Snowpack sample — Loveland Pass, Silver Plume, Colorado, USA (12/14/25, 10:50 AM MST)
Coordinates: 39.664, -105.882
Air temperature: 36 °F
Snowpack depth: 67 cm
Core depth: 10 cm
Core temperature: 50 °F
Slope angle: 6°, slope face: 326°
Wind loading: low
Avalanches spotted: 0
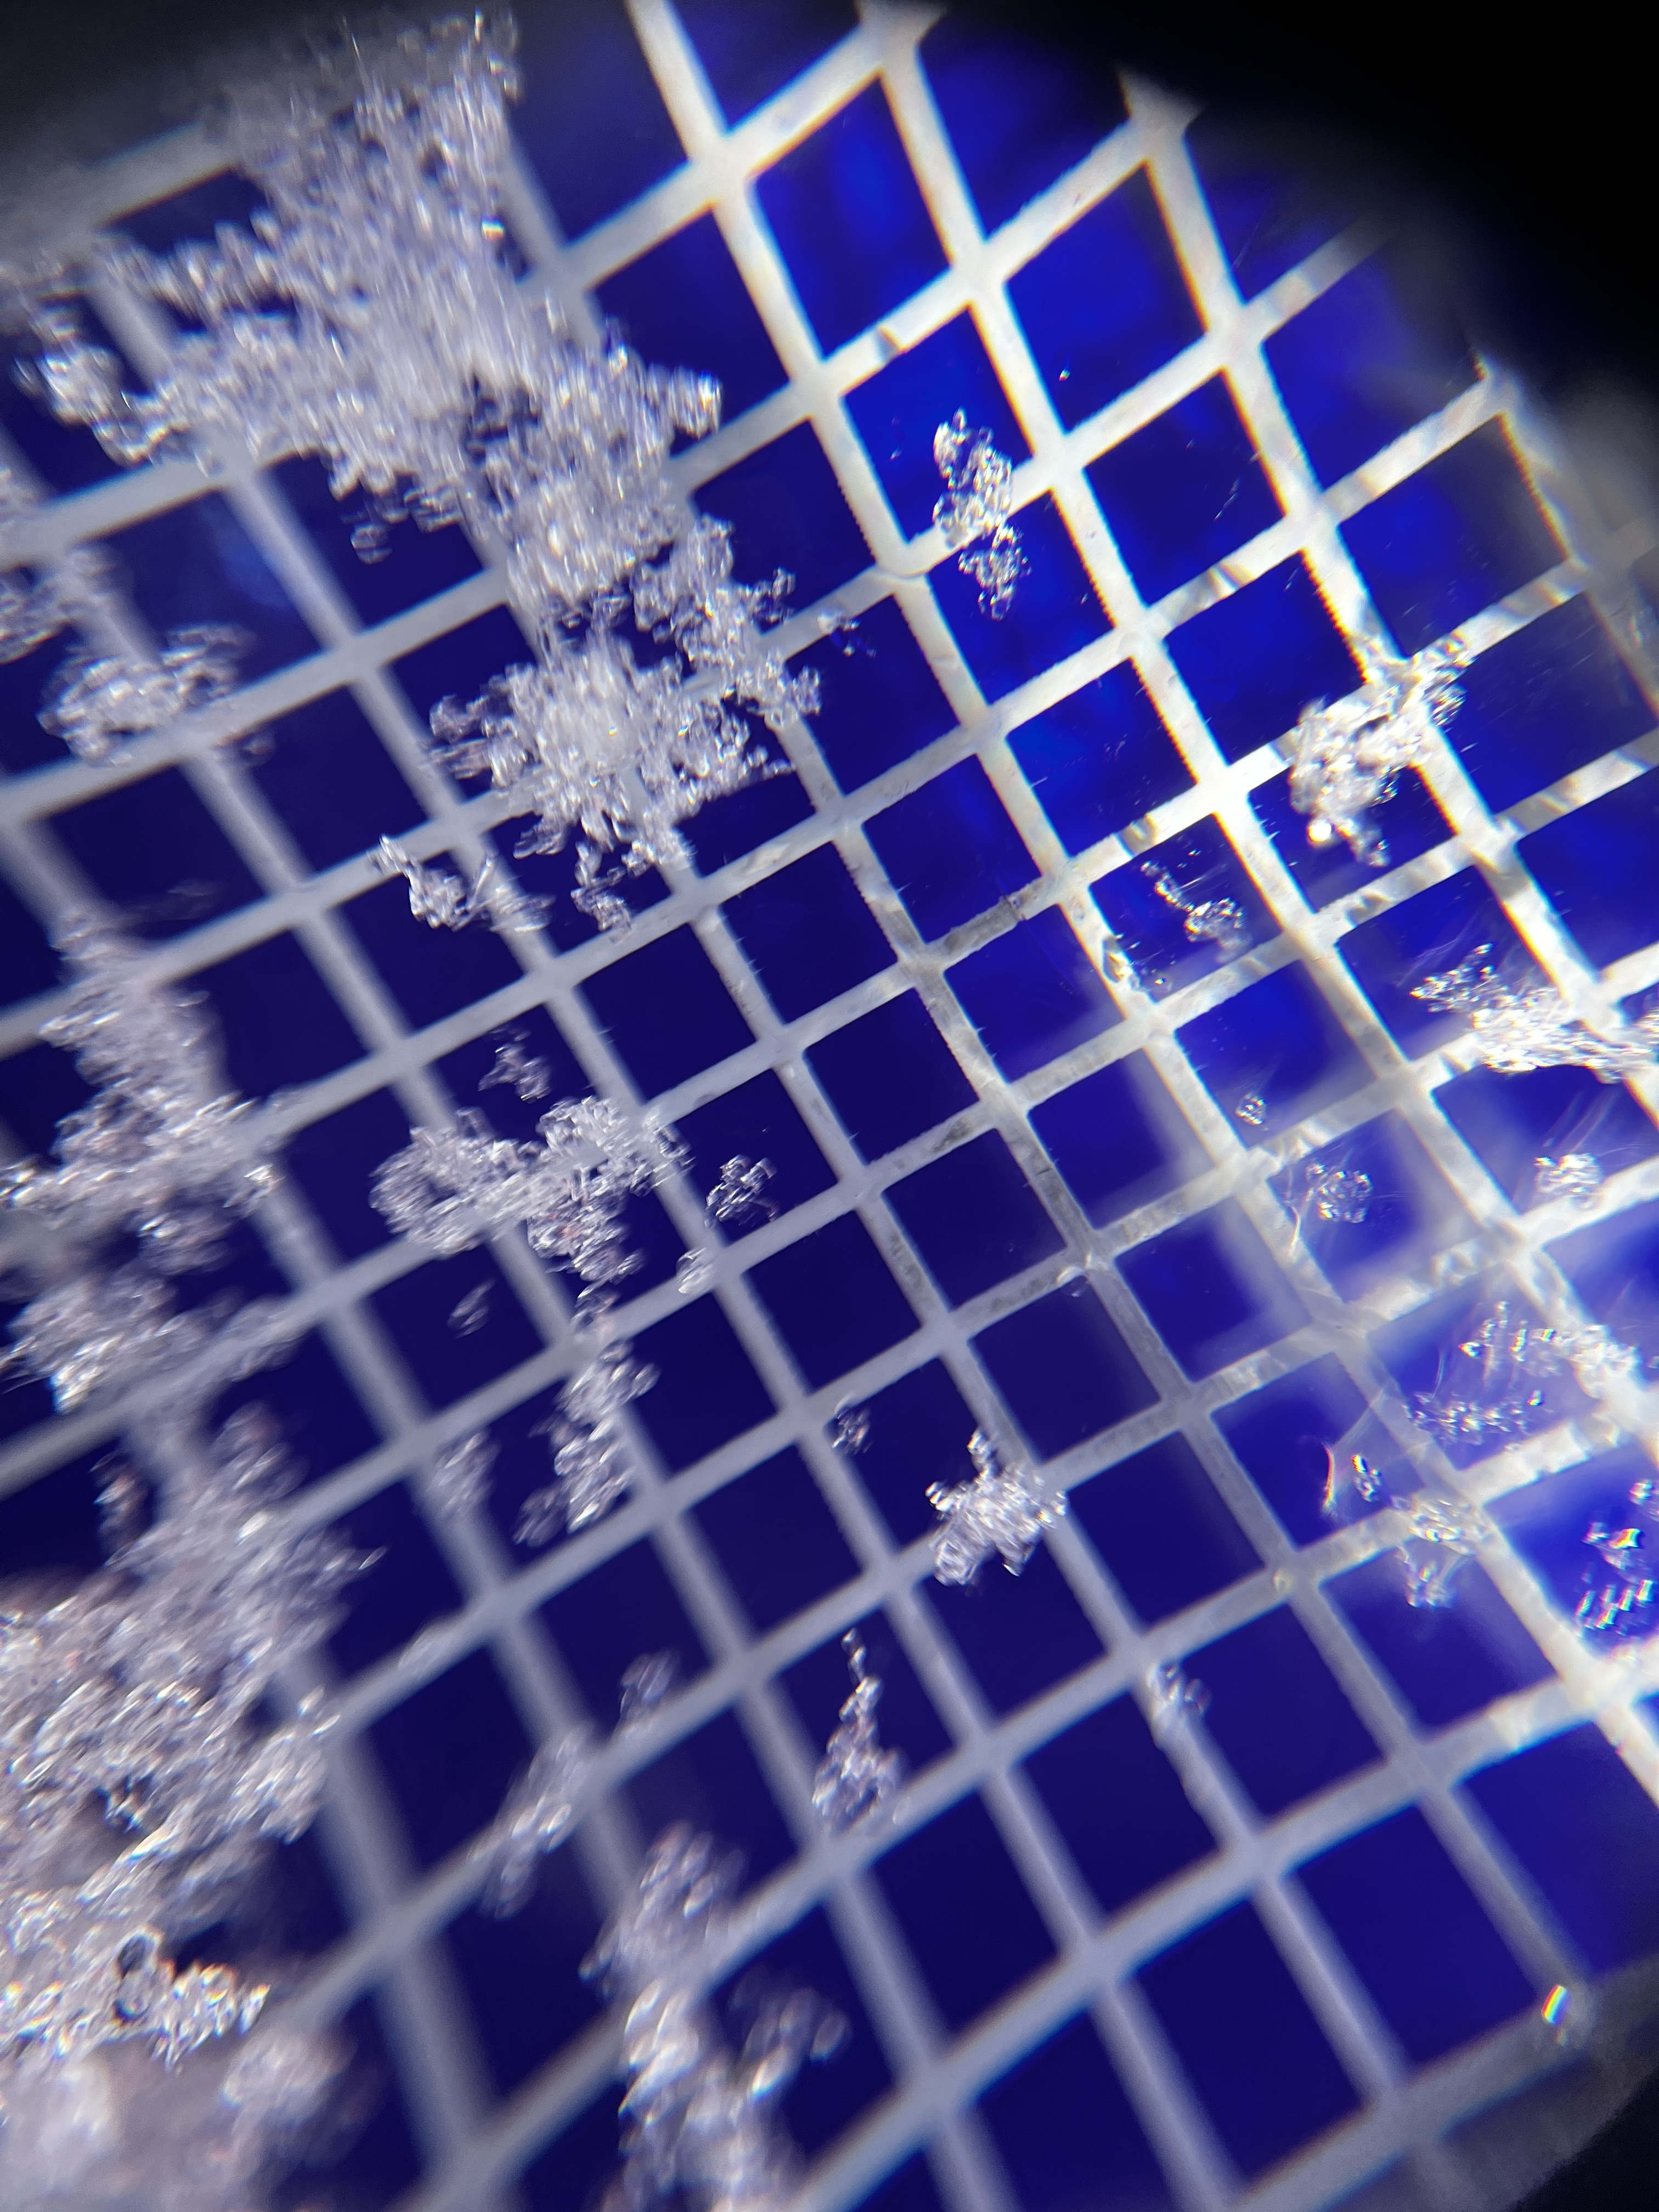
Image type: magnified_profile
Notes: No avalanches spotted, very late start to the season with minimal snowpack